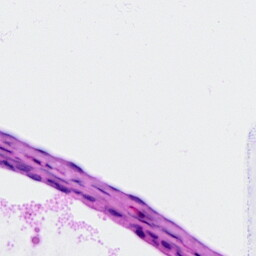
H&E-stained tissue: Ovarian